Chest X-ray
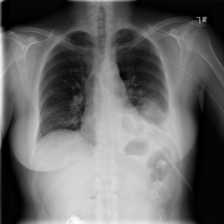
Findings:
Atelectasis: negative
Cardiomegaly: negative
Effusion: negative
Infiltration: negative
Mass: negative
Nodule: negative
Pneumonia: negative
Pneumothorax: negative
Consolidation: negative
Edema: negative
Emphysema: negative
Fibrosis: negative
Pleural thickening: negative
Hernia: negative